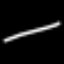
Label: line